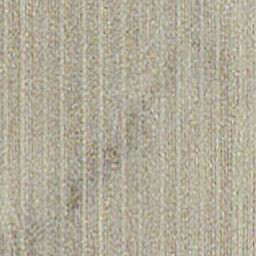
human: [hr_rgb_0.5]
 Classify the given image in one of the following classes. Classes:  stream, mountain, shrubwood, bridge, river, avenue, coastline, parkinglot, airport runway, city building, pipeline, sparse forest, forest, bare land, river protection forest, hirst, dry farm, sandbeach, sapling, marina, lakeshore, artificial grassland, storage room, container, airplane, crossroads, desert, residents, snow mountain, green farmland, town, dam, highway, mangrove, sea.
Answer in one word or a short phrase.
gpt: dry farm